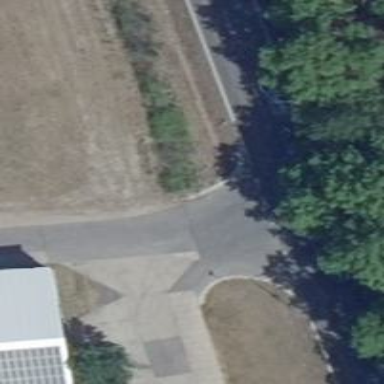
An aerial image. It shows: Asphalt parking aisle along service road.